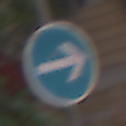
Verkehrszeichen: VorgeschriebeneFahrtrichtungHierRechts
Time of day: MorningAfternoon
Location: Outdoor (Urban)
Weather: Clear
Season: NotSpecified
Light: Natural